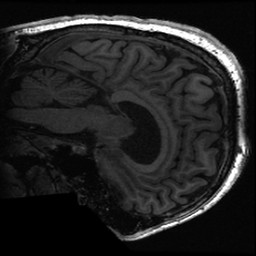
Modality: T1w
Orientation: sagittal
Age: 32
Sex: male